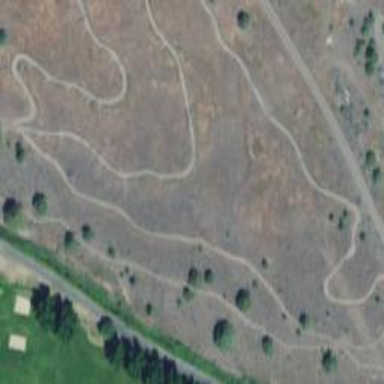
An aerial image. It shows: Cycleway.